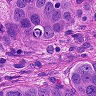
Metastatic tissue present: yes